Question: I have a UITextView and it has a weird margin at the top, not sure what's causing this. Here's the picture, the background is orange:

Here's my relevant code:
'''
textViewTest = [[UITextView alloc] initWithFrame:CGRectMake(135, 0, 150, 68)];
[textViewTest setContentInset:UIEdgeInsetsZero];
[textViewTest setUserInteractionEnabled:NO];
[textViewTest setBackgroundColor:[UIColor orangeColor]];
[textViewTest setTextColor:[UIColor whiteColor]];
//[textViewTest setFont:[UIFont fontWithName:@"MuseoSans-500" size:12.0]];
[textViewTest setText:@"Spooky (rename)
Created: 4/10/11
Upload Youtube
Delete | Favorite"];
'''
What I want is the text in UITextView (textViewTest) to not have any space from the top (margin). Currently, there's like 8-10 px from the top of the orange, then the text starts.
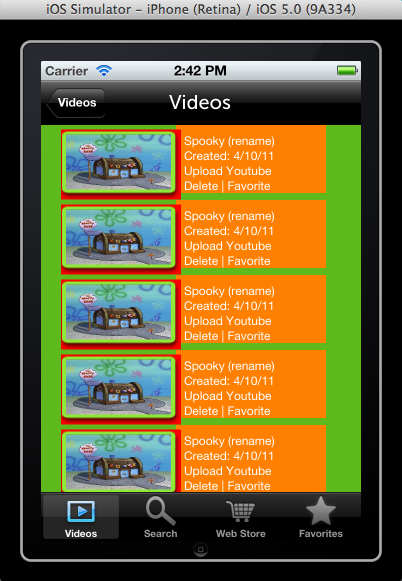
Answer: If you only want to move the text, try
'''
[textViewTest setContentInset:UIEdgeInsetsMake(<#CGFloat top#>, <#CGFloat left#>, <#CGFloat bottom#>, <#CGFloat right#>)];
'''
Where a positive number moves the frame towards the middle, a negative moves it out from the middle.
For example, '[textViewTest setContentInset:UIEdgeInsetsMake(-5, 0, 5,0)]', will move the text 5 pixels up!